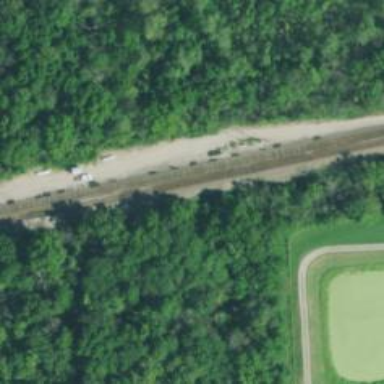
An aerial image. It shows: Railroad crossover.